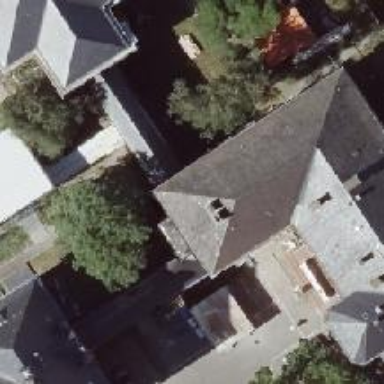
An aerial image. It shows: View of roof edge.